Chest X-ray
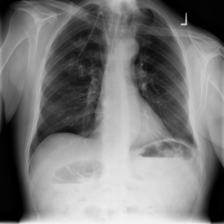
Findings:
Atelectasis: negative
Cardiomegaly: negative
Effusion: negative
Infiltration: negative
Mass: negative
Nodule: negative
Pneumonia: negative
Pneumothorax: negative
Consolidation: negative
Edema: negative
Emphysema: negative
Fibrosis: negative
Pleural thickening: negative
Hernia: negative